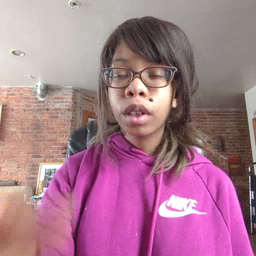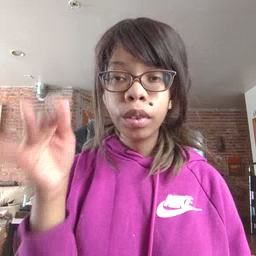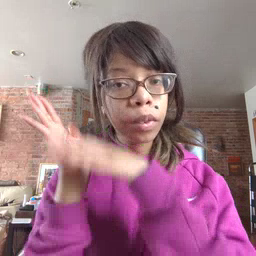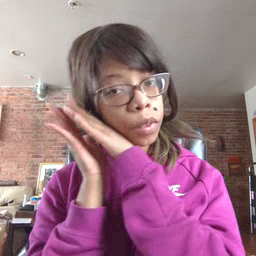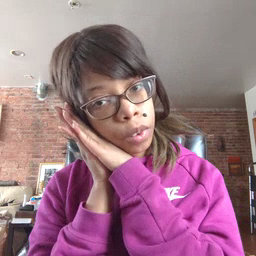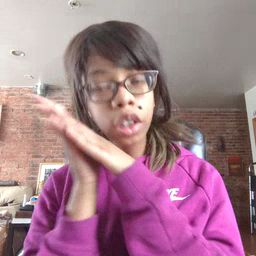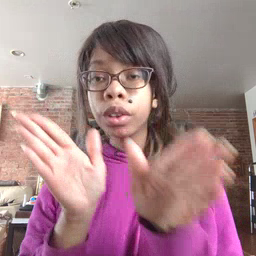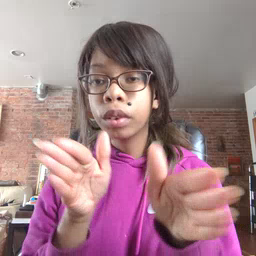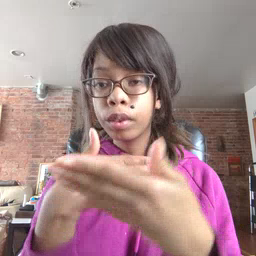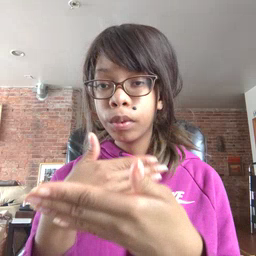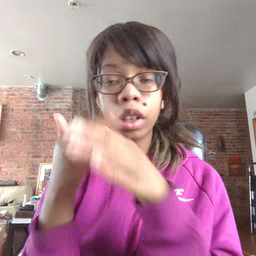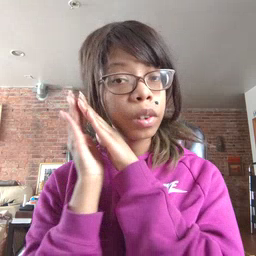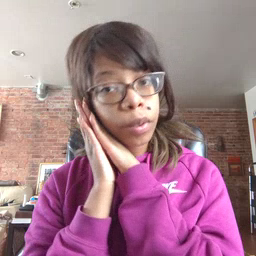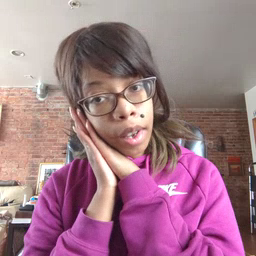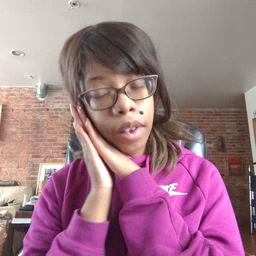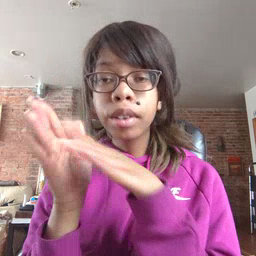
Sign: bedroom